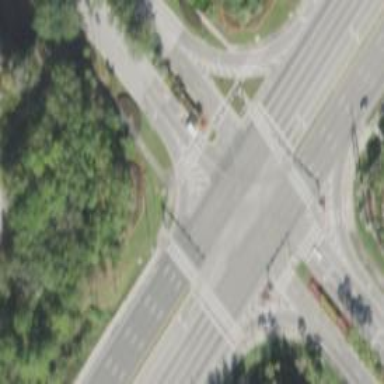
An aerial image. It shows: Marked crossing on cycleway.